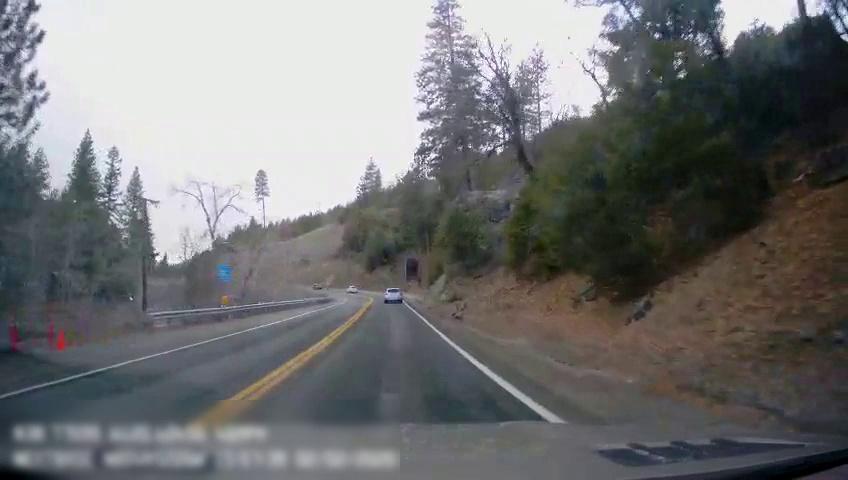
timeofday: Day
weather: Cloudy
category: Drivable Space
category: Vehicles | Car
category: Vehicles | SUV
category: Lanes | Current Lane
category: Lanes | Current Lane
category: Lanes | Opposite Lane